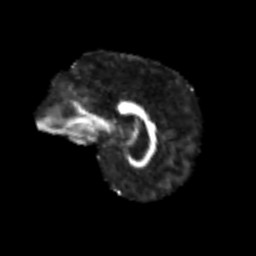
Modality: FA
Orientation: sagittal
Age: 62
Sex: male
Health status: ill
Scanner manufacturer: siemens
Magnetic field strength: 3 T
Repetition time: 8.7 s
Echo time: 0.11 s